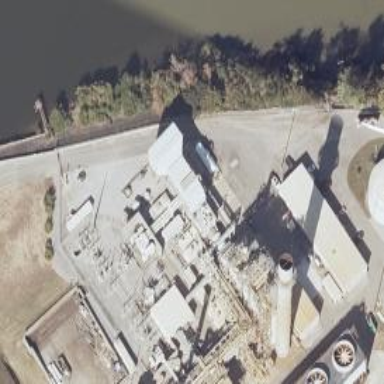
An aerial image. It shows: Gas turbine generator is in use.